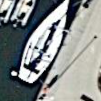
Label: Civil_yacht